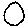
Label: circle